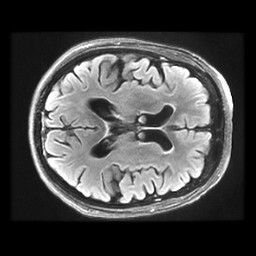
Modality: FLAIR
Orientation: axial
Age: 78
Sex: female
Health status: healthy
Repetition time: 12 s
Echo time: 0.09782 s